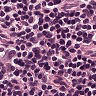
Metastatic tissue present: no